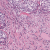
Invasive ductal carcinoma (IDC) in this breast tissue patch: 1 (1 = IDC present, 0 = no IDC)